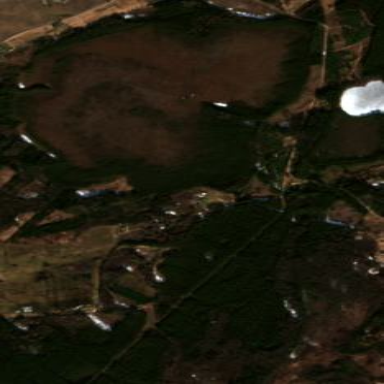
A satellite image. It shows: Bog wetland.